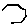
Label: hexagon